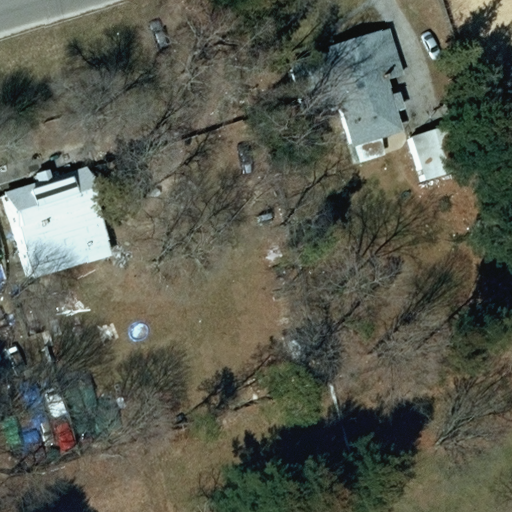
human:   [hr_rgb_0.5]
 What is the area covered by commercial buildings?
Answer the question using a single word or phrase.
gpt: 0m2

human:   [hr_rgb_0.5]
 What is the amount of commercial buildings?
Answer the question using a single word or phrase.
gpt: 0

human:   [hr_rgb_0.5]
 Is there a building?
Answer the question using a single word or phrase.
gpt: yes

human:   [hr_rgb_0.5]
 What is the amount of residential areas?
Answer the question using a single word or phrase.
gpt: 1

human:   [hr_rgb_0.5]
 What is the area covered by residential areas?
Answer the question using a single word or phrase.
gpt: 10619m2

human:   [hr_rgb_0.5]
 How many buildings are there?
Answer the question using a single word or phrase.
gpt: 2

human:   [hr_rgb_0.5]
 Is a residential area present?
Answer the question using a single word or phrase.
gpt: yes

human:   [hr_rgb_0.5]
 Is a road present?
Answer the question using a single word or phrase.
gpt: yes

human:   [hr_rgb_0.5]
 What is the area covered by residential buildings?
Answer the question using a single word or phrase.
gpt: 672m2

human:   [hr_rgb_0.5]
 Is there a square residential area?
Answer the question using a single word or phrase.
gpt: no

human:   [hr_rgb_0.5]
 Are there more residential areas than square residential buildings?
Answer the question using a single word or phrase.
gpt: yes

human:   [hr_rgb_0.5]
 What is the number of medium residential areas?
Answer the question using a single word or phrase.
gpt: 0

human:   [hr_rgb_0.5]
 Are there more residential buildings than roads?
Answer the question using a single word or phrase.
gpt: yes

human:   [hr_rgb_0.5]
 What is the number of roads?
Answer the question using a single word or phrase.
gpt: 1

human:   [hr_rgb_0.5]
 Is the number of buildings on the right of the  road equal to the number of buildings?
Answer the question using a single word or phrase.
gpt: no

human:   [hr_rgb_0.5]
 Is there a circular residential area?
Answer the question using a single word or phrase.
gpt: no

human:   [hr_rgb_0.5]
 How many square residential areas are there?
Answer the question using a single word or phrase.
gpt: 0

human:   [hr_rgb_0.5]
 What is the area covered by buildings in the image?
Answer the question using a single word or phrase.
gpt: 672m2

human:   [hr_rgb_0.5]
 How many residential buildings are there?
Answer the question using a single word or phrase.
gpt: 2

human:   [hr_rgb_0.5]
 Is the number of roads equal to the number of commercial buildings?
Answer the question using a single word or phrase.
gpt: no

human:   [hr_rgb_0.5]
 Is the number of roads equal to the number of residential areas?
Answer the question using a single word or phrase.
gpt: yes

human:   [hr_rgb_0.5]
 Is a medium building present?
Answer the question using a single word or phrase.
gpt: yes

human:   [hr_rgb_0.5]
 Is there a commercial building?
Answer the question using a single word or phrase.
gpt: no

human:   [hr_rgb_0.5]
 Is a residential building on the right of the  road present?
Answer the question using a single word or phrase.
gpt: yes

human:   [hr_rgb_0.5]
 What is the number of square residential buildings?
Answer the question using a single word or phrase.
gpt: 0

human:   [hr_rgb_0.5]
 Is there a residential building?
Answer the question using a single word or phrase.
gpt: yes

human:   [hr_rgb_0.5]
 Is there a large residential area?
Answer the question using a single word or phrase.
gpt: yes

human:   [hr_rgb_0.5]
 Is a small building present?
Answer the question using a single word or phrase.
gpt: no

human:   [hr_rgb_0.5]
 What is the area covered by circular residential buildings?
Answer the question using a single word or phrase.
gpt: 0m2

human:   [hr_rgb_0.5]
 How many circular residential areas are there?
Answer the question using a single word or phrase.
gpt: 0

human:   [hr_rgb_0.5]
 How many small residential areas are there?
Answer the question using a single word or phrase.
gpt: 0

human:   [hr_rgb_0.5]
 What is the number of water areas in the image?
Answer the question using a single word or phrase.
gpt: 0

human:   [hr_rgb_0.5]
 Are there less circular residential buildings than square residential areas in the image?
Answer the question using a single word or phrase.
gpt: no

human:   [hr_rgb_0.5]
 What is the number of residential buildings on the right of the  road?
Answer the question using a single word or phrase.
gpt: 1

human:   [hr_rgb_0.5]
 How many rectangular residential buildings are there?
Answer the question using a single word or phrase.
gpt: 0

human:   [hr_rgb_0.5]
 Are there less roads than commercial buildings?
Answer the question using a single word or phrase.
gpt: no

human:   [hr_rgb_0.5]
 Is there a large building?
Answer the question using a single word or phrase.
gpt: no

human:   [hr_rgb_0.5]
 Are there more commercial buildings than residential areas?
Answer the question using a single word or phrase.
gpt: no

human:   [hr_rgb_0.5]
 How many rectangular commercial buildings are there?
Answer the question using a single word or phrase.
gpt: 0

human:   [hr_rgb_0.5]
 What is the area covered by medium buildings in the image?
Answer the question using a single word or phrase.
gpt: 672m2

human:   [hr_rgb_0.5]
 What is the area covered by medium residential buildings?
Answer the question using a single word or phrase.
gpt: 672m2

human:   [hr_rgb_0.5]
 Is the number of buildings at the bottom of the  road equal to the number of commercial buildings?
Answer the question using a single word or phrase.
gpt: no

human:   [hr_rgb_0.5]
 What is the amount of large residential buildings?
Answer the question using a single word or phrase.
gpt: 0

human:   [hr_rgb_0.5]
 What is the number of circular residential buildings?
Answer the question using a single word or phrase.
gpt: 0

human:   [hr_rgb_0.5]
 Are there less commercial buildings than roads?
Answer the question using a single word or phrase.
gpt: yes

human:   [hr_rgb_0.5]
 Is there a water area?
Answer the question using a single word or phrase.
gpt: no

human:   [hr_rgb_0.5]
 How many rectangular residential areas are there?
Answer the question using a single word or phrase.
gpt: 1

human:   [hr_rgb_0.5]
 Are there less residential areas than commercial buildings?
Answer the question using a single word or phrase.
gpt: no

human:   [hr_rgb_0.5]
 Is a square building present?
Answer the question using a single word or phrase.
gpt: no

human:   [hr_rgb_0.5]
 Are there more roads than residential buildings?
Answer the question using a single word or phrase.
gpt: no

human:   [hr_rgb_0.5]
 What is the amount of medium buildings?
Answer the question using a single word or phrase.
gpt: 2

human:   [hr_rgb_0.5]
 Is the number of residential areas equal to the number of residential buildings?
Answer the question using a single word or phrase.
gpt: no

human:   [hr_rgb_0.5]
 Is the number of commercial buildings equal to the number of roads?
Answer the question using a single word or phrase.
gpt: no

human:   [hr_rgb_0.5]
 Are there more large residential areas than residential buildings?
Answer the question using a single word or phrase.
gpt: no

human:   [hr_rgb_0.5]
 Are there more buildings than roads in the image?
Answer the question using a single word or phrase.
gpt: yes

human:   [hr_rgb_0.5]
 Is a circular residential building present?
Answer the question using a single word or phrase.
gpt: no

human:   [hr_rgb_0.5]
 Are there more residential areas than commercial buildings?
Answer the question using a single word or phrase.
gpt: yes

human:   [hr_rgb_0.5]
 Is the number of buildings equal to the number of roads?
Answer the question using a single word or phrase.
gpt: no

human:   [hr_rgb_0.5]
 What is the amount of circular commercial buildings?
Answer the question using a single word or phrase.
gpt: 0

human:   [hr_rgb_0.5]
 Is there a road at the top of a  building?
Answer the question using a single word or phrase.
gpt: yes

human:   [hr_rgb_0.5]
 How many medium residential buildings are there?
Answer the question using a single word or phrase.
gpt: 2

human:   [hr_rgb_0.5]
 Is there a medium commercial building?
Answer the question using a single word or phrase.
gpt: no

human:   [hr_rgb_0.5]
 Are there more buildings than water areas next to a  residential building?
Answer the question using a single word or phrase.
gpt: yes

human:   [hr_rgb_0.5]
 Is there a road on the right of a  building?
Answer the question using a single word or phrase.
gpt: no